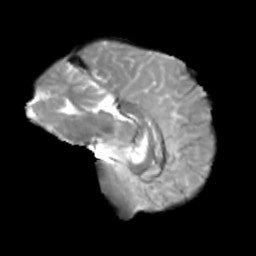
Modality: T2w
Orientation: sagittal
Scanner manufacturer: siemens
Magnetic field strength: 3 T
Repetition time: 4 s
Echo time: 0.0594 s